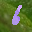
Label: 6